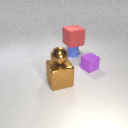
small purple rubber cube in front of small blue rubber cylinder